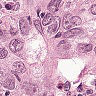
Metastatic tissue present: yes